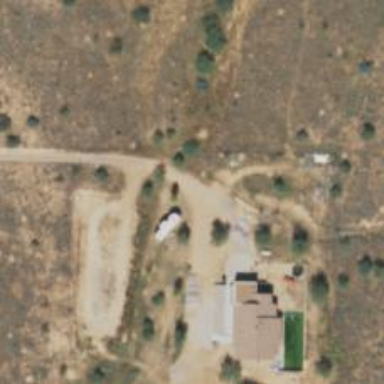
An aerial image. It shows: Driveway.